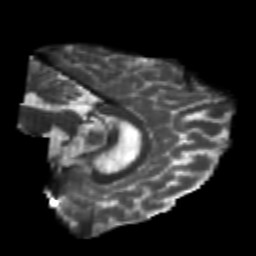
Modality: T2w
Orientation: sagittal
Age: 22
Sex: male
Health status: healthy
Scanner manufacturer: philips
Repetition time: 7.386 s
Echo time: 0.08599 s